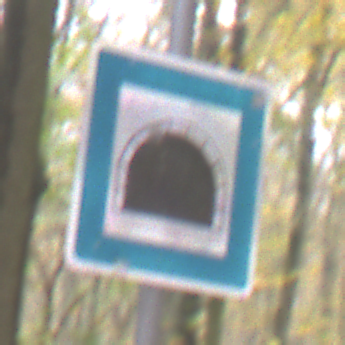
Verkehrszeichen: Tunnel
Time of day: MorningAfternoon
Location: Outdoor (Nature)
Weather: Overcast
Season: Autumn
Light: Natural